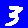
Digit: 3